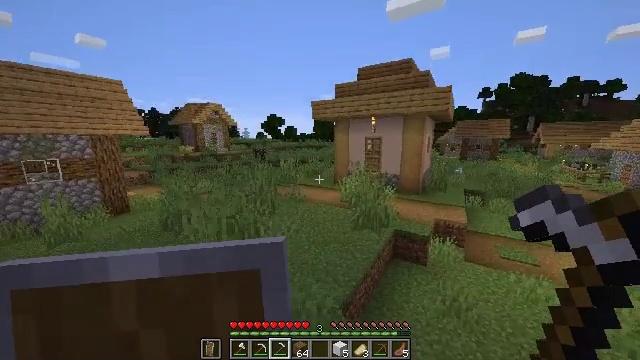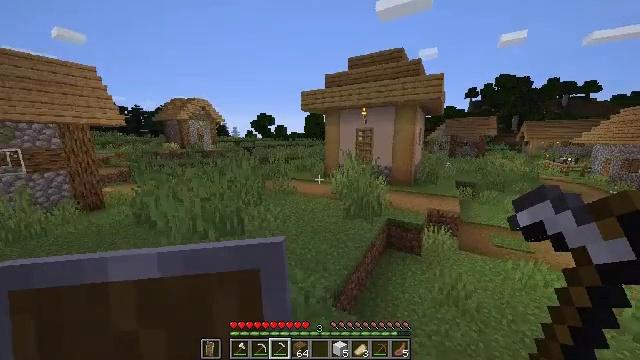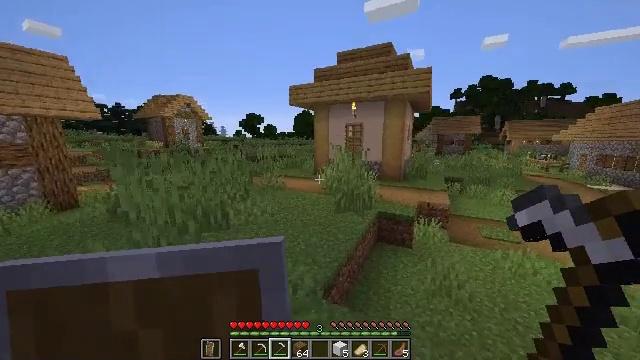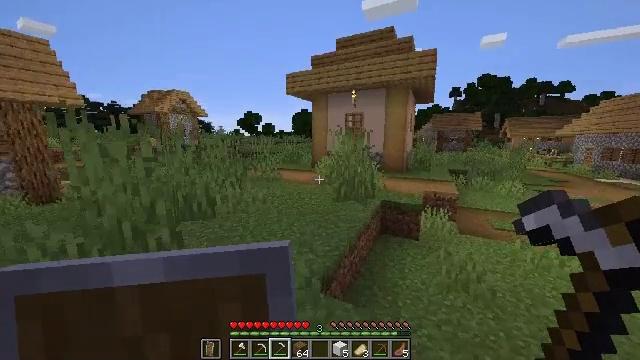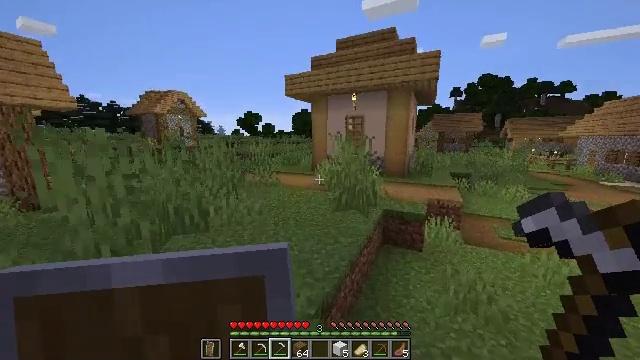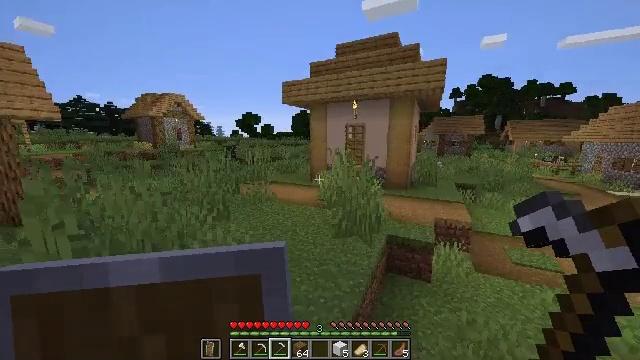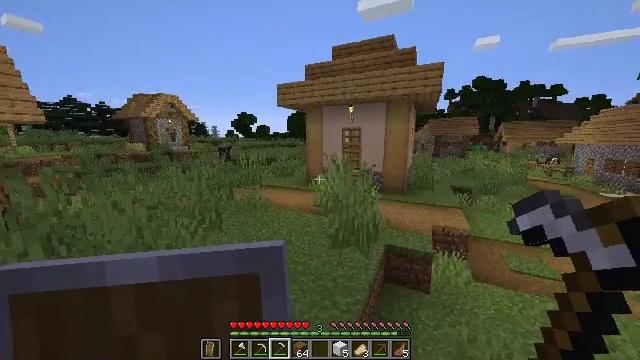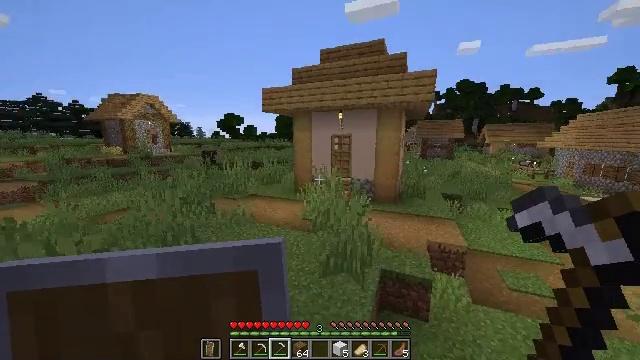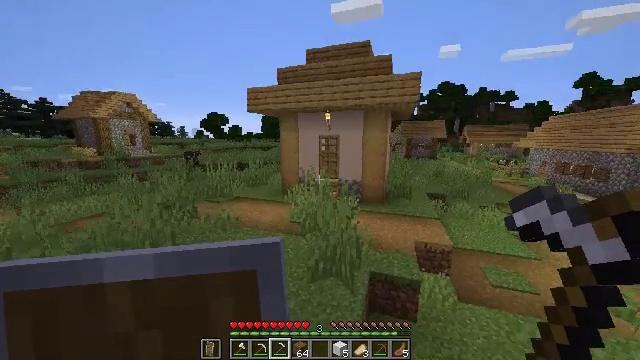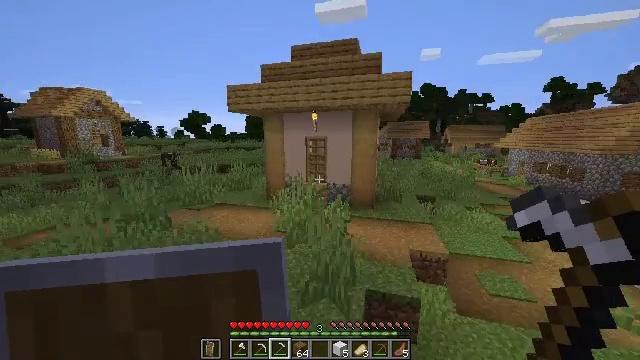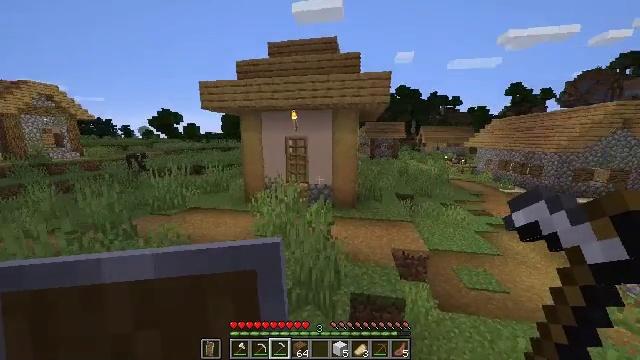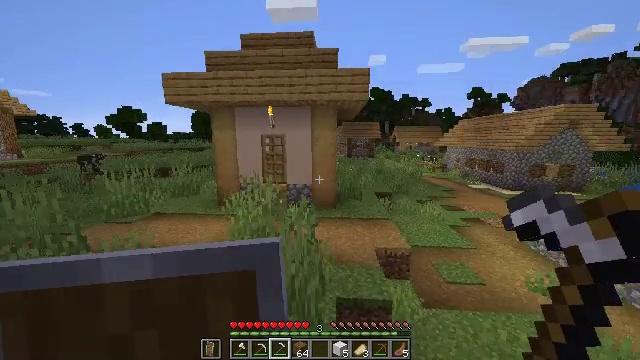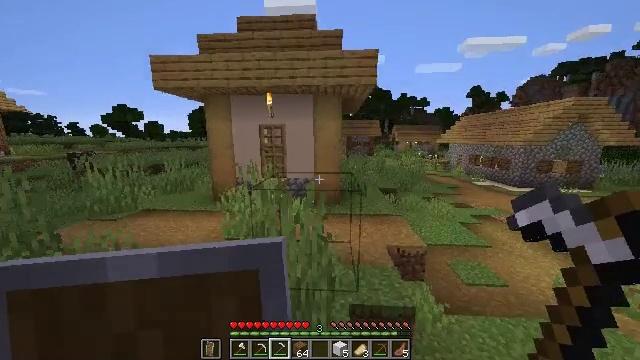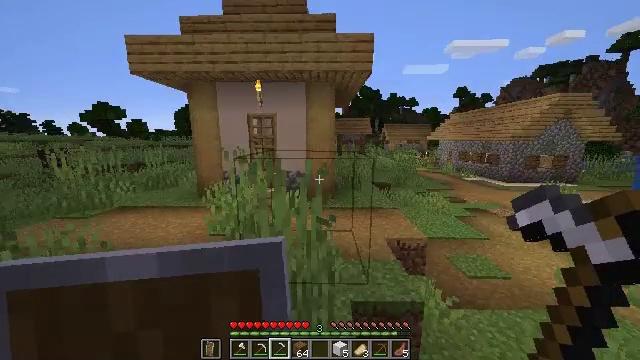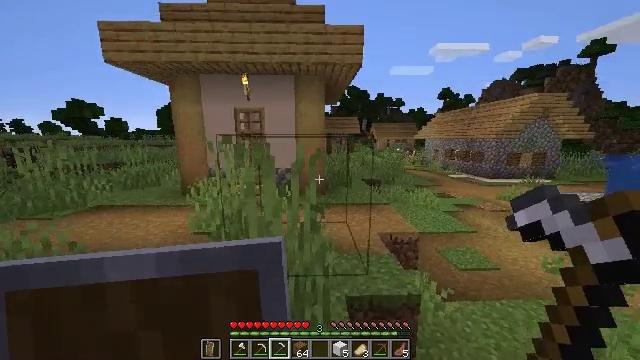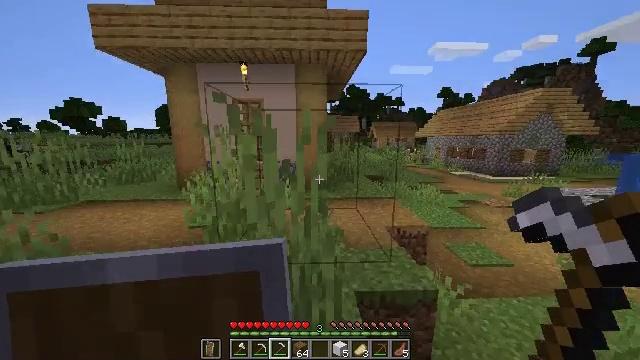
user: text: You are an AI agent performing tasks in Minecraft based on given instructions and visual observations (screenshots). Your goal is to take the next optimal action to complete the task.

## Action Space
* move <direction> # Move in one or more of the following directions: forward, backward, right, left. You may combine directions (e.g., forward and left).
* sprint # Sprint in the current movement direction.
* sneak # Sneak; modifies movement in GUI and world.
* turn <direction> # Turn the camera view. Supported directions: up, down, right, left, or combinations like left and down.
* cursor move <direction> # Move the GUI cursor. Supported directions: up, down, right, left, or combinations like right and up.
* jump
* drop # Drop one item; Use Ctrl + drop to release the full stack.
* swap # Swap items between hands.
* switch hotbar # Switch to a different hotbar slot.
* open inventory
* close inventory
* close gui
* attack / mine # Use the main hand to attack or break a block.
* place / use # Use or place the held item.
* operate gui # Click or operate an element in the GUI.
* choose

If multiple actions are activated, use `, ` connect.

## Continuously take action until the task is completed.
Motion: motion action
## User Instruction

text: Attack the composter to add it to your inventory.
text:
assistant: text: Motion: move forward, sprint, turn right, jump
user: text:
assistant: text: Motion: move forward, sprint, turn right, jump
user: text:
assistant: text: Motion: move forward, sprint, jump
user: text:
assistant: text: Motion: move forward, sprint, jump
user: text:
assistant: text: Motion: move forward, sprint, jump
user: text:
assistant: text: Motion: move forward, sprint, turn right, jump
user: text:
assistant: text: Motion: move forward, sprint, turn right, jump
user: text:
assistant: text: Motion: move forward, sprint, turn right, jump
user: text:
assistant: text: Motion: move forward, sprint, turn right, jump
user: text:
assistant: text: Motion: move forward, sprint, turn right, jump
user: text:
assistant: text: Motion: move forward, sprint, turn right, jump
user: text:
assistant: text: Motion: move forward, sprint, jump
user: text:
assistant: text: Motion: move forward, sprint, turn right, jump
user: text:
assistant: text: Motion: move forward, sprint, turn right, jump
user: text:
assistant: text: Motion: move forward, sprint, jump
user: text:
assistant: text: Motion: move forward, sprint, turn left and up, jump
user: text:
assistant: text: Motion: move forward, sprint, turn left, jump
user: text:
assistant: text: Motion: move forward, sprint, jump
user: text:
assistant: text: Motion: move forward, sprint, turn right, jump
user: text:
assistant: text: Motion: move forward, sprint, turn right, jump
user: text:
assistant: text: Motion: move forward, sprint, turn right, jump
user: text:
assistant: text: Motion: move forward, sprint, turn right, jump
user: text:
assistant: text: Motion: move forward, sprint, jump
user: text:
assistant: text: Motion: move forward, sprint
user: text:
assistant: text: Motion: move forward and move left, sprint
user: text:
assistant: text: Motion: move forward and move left, sprint
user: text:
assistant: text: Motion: move forward and move left, sprint
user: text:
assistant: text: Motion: move forward and move left, sprint, use / place
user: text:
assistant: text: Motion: move forward and move left, sprint, use / place
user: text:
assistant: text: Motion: move forward and move left, sprint, turn right, use / place